Question: Can't figure out how to properly change the click behavior on Bootstrap 3 dropdown menus. I'm basically using the dropdown as an ad-hoc input where users can type a name and then submit. However, if they click on the input text field it closes the dropdown before anything can be typed.
The goal is to only programatically close the dropdown, although it still requires the 'data-toggle' attribute which is persisting the standard behavior.

Here's the code for the dropdown:
'''
<div class="btn-group">
<button type="button" class="btn btn-default dropdown-toggle" data-toggle="dropdown">
<i class="fa fa-flask icon-3x"></i>
</button>
<ul class="dropdown-menu heatmap-options" role="menu">
<li><label>Formula </label><input type="text" placeholder="type a formula name" /></li>
<li class="divider"></li>
<li><a href="javascript:;" class="btn btn-primary btn-sm">Create</a></li>
</ul>
</div>
'''
I'm not sure whether I need to do some Javascript intervention, restructure this entirely, or if there's some "option" I don't know about that I can use for this. Appreciate the help!
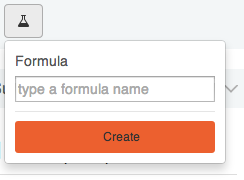
Answer: You have to add some scripts before the body tag as shown bellow.
'''
<!DOCTYPE html>
<html>
<head>
<meta charset="utf-8">
<meta http-equiv="X-UA-Compatible" content="IE=edge">
<meta name="viewport" content="width=device-width, initial-scale=1">
<title>DropDown with Input Fields</title>
<link href="assets/css/bootstrap.css" rel="stylesheet" type="text/css">
<link rel="stylesheet" href="assets/css/font-awesome.css" />
</head>
<body>
<div class="btn-group">
<button type="button" class="btn btn-default dropdown-toggle" data-toggle="dropdown"><i class="fa fa-flask icon-3x"></i></button>
<ul class="dropdown-menu" role="menu">
<li>
<div class="input-group">
<input type="text" class="form-control">
<span class="input-group-btn">
<button class="btn btn-default" type="button">Go!</button>
</span>
</div>
</li>
</ul>
</div>
<script src="assets/js/jquery.js"></script>
<script type="text/javascript" src="assets/js/bootstrap.js"></script>
<script type="text/javascript">
$('.dropdown-menu').on('click', function (e) {
e.stopPropagation()
})
</script>
</body>
</html>
'''